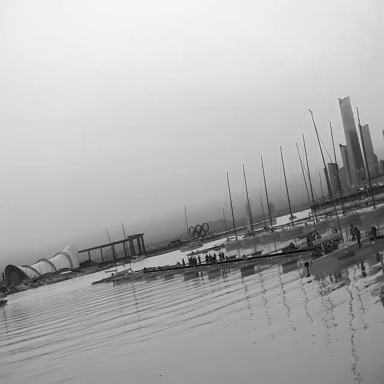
There are ten sailboats in the infrared image.